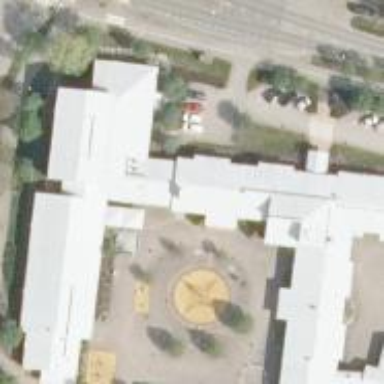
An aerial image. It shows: School building with gabled roof.